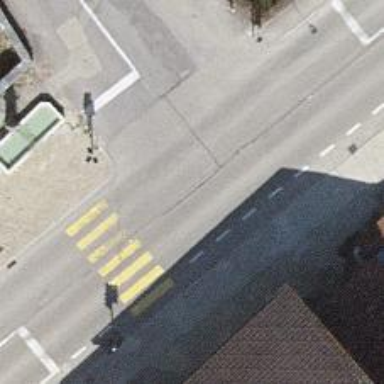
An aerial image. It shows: Road with traffic signals signaling crossing.